Однородный стержень длины $L$ и массы $m$ имеет на своих концах ролики, которые могут свободно вращаться вокруг оси, которой для них служит сам стержень. Ролики одинаковые и имеют пренебрежимо малую массу по сравнению с массой стержня.
Как будет двигаться стержень, если его поместить на горизонтальную шероховатую поверхность (с коэффициентом трения, достаточным для того, чтобы ролики двигались без проскальзывания) и сообщить концам стержня параллельные скорости $v_1$ и $v_2$ в направлении, перпендикулярном стержню.
Как стержень будет двигаться, если его поместить в горизонтальном положении с нулевой начальной скоростью центра масс и ненулевой начальной угловой скоростью $\omega_0$ на наклонную шероховатую поверхность, образующую угол $\theta$ с горизонтом (см. рисунок)?
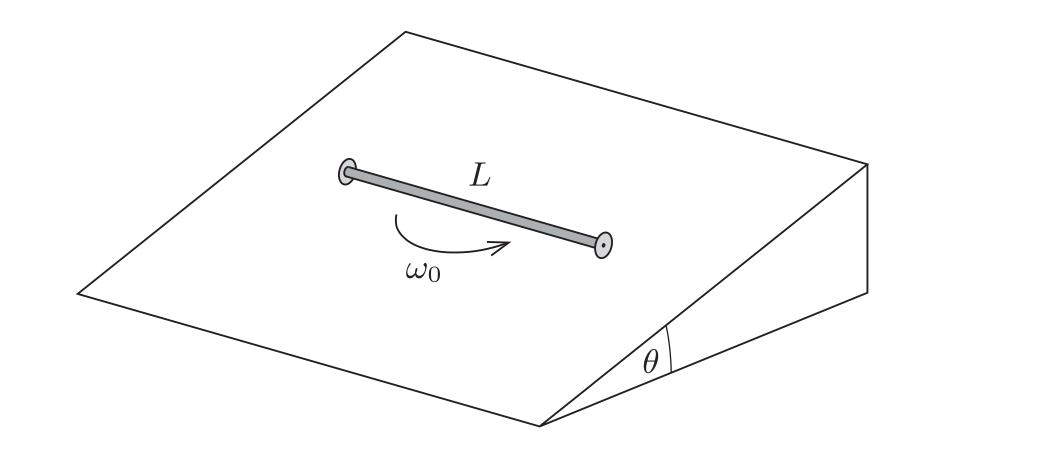
Однородный стержень длины $L$ и массы $m$ имеет на своих концах ролики, которые могут свободно вращаться вокруг оси, которой для них служит сам стержень. Ролики одинаковые и имеют пренебрежимо малую массу по сравнению с массой стержня.

Как будет двигаться стержень, если его поместить на горизонтальную шероховатую поверхность (с коэффициентом трения, достаточным для того, чтобы ролики двигались без проскальзывания) и сообщить концам стержня параллельные скорости $v_1$ и $v_2$ в направлении, перпендикулярном стержню.
Ответ: Центр масс стержня будет двигаться по окружности радиуса $R = \frac{v_1+v_2}{|v_2-v_1|}\frac{L}{2}$

Как стержень будет двигаться, если его поместить в горизонтальном положении с нулевой начальной скоростью центра масс и ненулевой начальной угловой скоростью $\omega_0$ на наклонную шероховатую поверхность, образующую угол $\theta$ с горизонтом (см. рисунок)?
Ответ: Центр масс стержня будет двигаться по циклоиде эквивалентной траектории точки на ободе колеса радиуса $r = \frac{g\sin{\theta}}{4{\omega_0^2}}$
Темы:
T, ★, Механика, Стержень, 200 задач, Динамика твердого тела